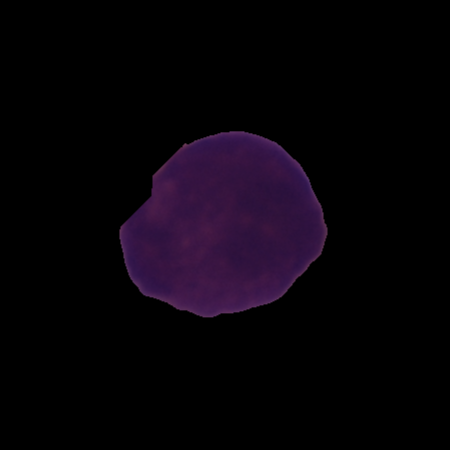
Label: cancer